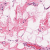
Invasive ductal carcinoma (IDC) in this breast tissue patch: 0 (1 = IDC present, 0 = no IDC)